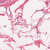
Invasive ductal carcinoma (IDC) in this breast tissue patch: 0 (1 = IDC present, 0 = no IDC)